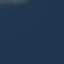
Label: SeaLake